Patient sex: M
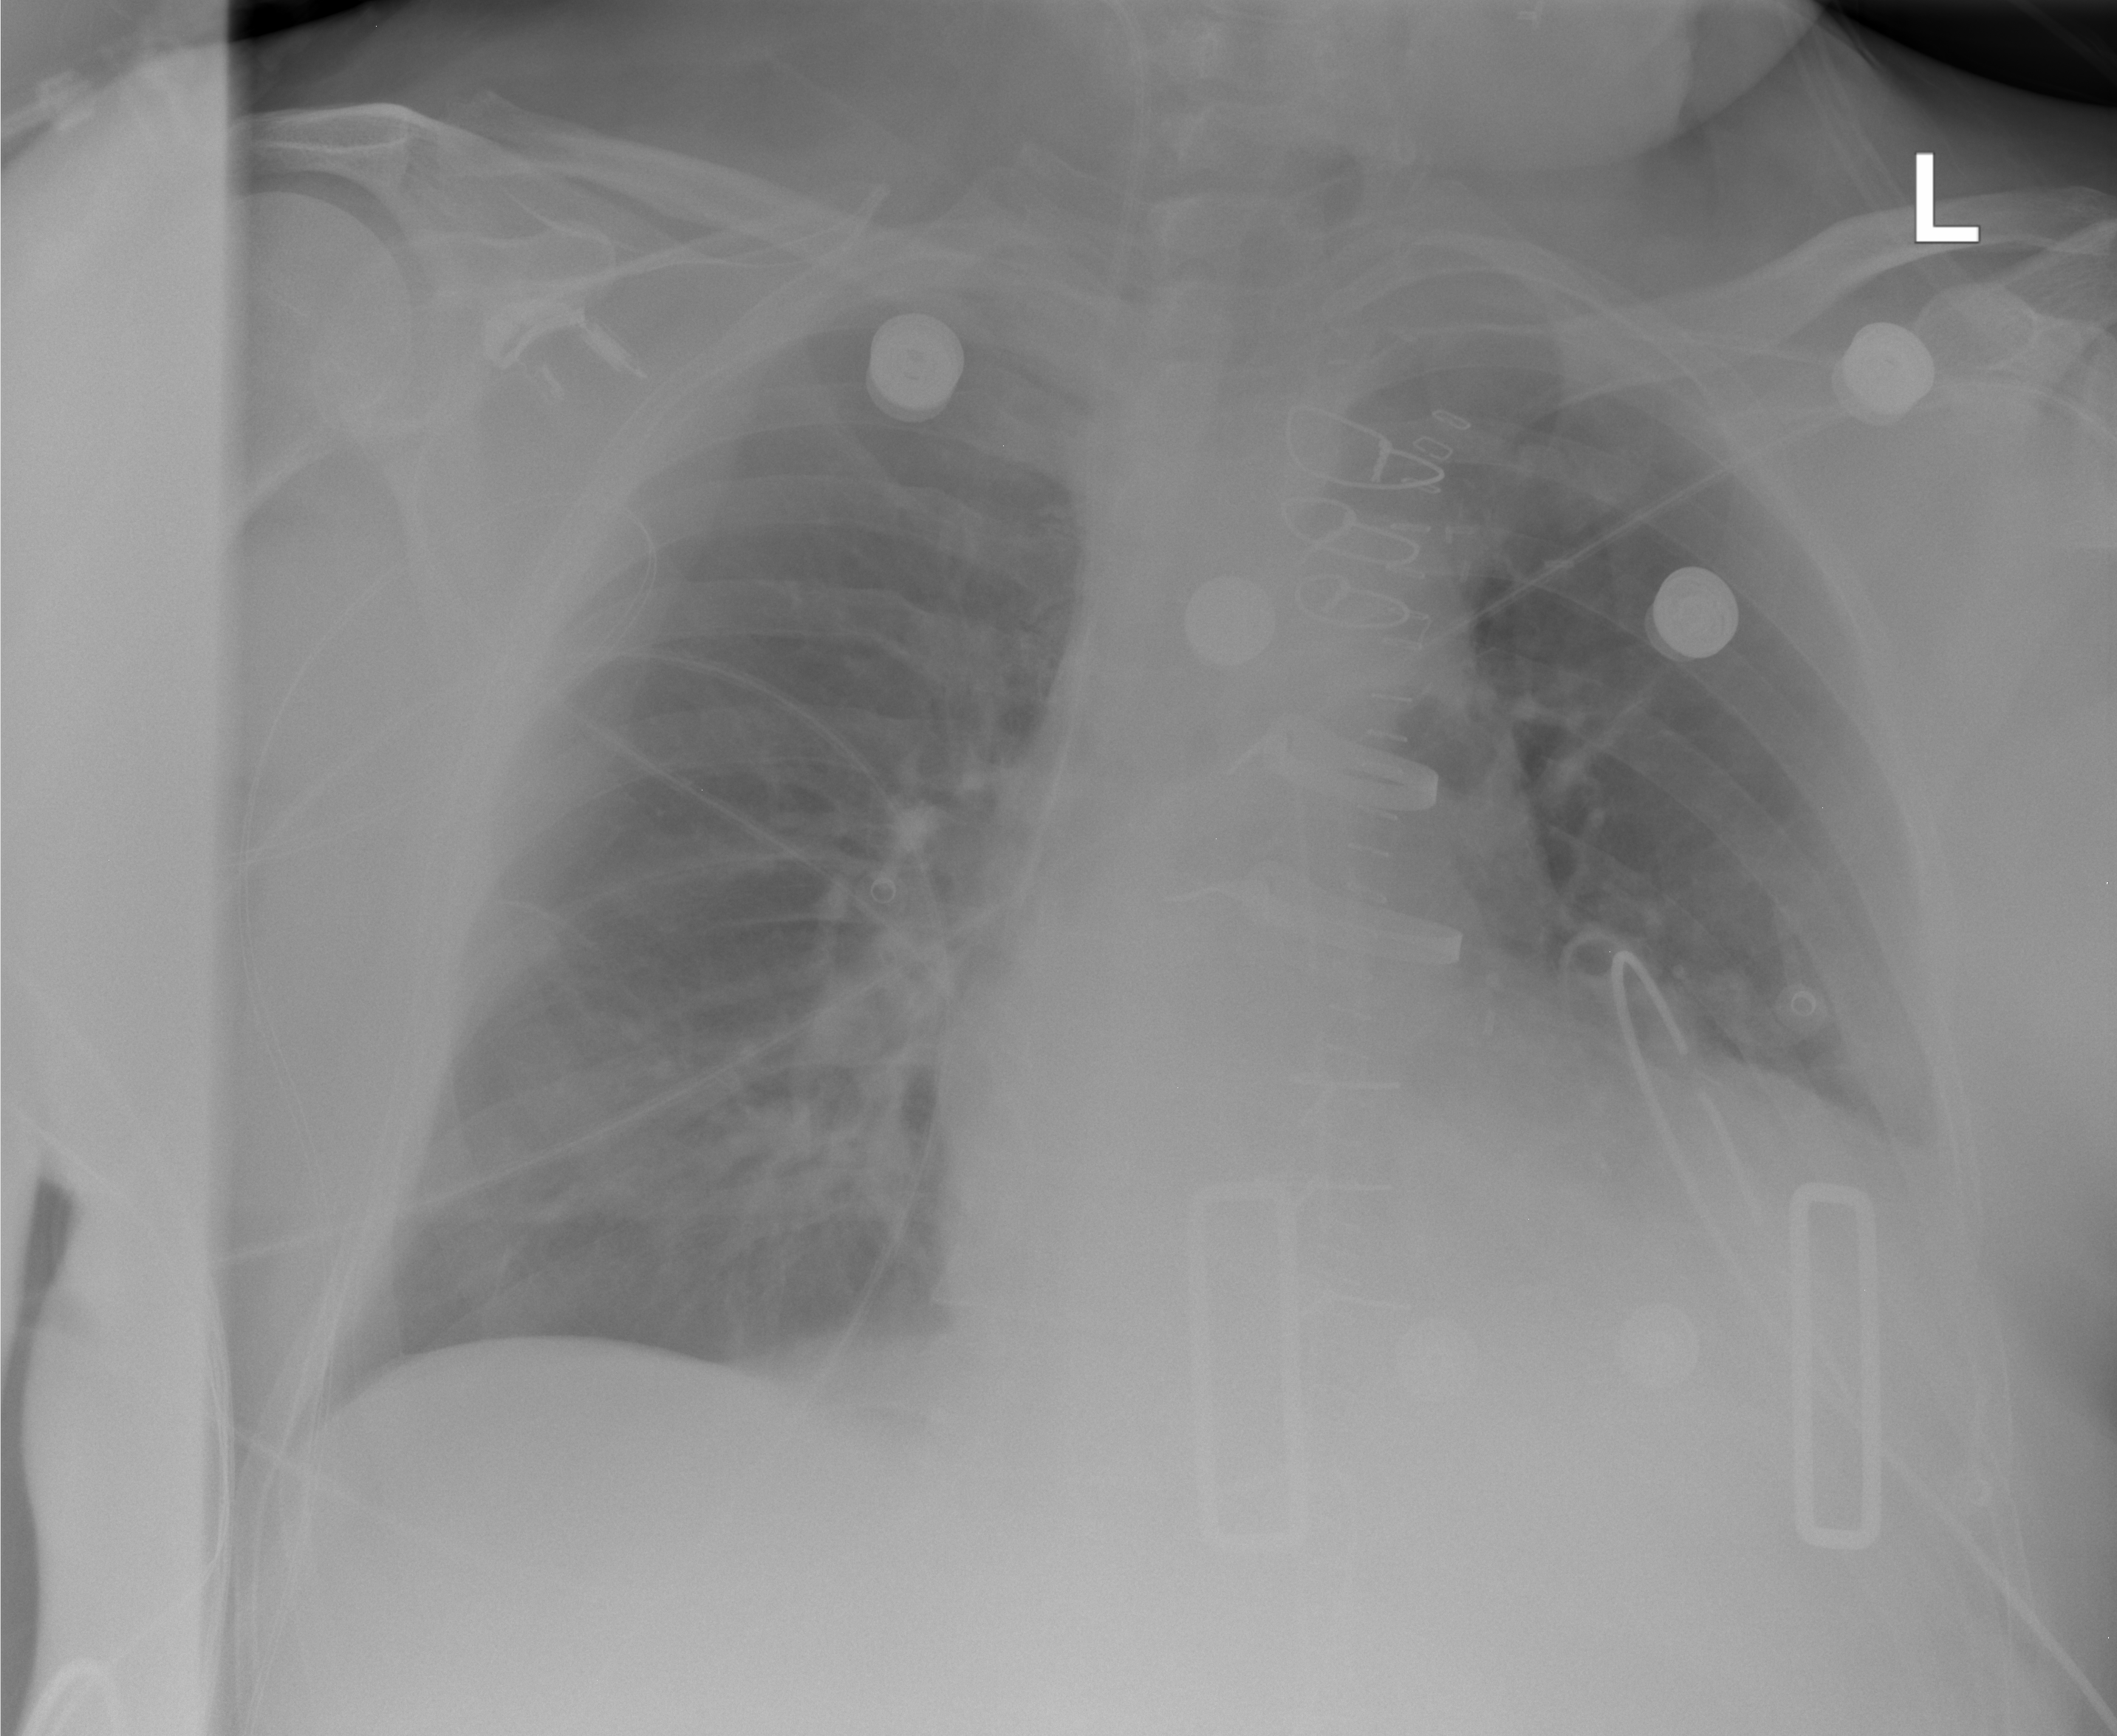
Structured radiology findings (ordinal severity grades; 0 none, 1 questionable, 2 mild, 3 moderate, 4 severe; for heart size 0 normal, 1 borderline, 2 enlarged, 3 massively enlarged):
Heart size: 2
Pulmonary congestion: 1
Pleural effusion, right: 0
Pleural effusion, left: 2
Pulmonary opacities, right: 0
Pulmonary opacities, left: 0
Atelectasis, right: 1
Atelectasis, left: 2